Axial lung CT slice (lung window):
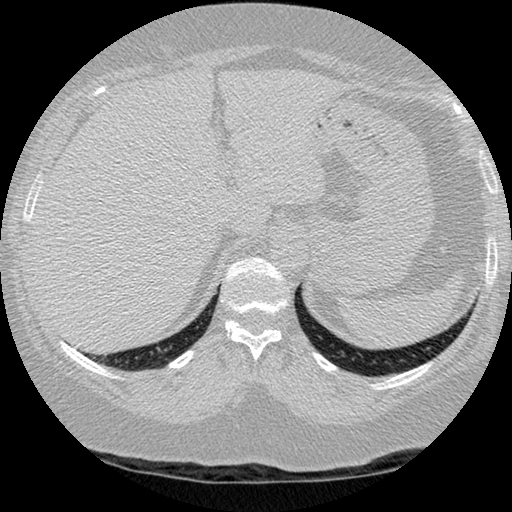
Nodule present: no